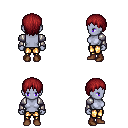
a pixel art fantasy rpg character, female body template, dark elf, purple skin, steel arm armor, gold greaves, brunette plain hairstyle, brown shoes, four views (front, back, left, right), 2x2 character sprite sheet, small pixel art, hard edges, no anti-aliasing